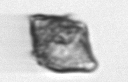
Label: Kryptoperidinium_triquetrum